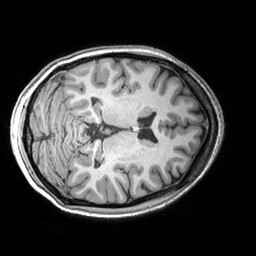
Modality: T1w
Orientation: axial
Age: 28
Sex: female
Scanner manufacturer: siemens
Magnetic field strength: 3 T
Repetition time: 2.53 s
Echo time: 0.00299 s